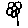
Label: flower